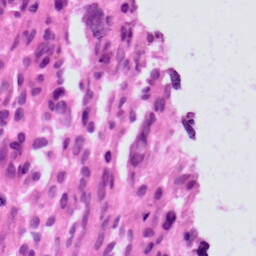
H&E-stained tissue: Skin